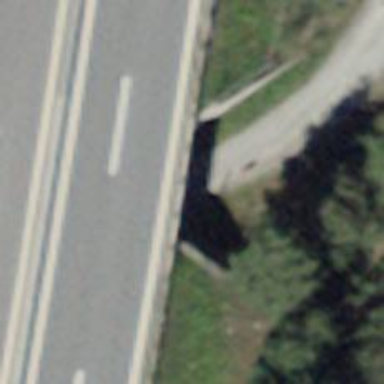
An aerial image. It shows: Tunnel along unpaved path.